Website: apple
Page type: billing-address
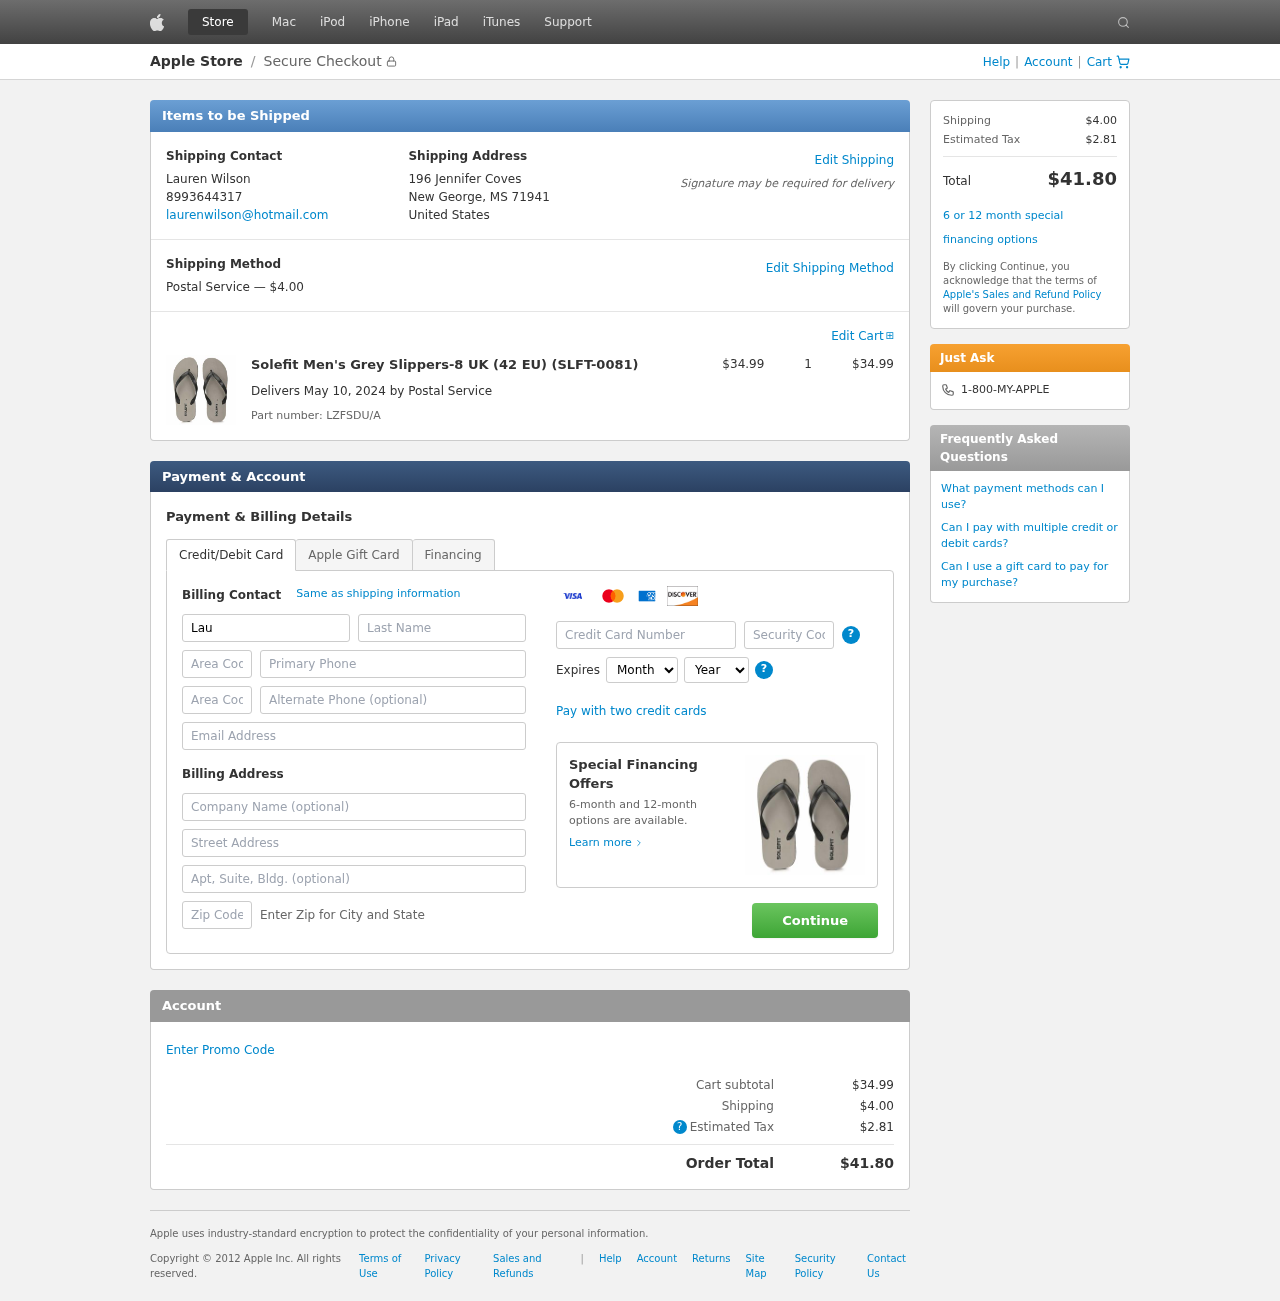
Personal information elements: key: PII_CARD_CVV
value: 017
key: PII_CARD_EXPIRY_MONTH
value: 01
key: PII_CARD_EXPIRY_YEAR
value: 29
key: PII_CARD_NUMBER
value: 6522 3725 6962 5634
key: PII_CITY_STATE_ZIP
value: New George, MS 71941
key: PII_COUNTRY
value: United States
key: PII_EMAIL
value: laurenwilson@hotmail.com
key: PII_FIRSTNAME
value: Lauren
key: PII_FULLNAME
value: Lauren Wilson
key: PII_LASTNAME
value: Wilson
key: PII_PHONE
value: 8993644317
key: PII_PHONE_AREA
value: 899
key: PII_STREET
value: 196 Jennifer Coves
Product elements: key: PRODUCT1_NAME
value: Solefit Men's Grey Slippers-8 UK (42 EU) (SLFT-0081)
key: PRODUCT1_PRICE
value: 34.99
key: PRODUCT1_QUANTITY
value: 1
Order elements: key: ORDER_SHIPPING_COST
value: $4.00
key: ORDER_SUBTOTAL
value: $34.99
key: ORDER_DELIVERY_DATE
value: May 10, 2024
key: ORDER_PART_NUMBER
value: LZFSDU/A
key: ORDER_TAX
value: $2.81
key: ORDER_TOTAL
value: $41.80